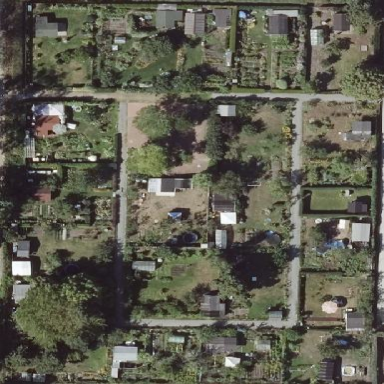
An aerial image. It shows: Fence surrounding allotments.